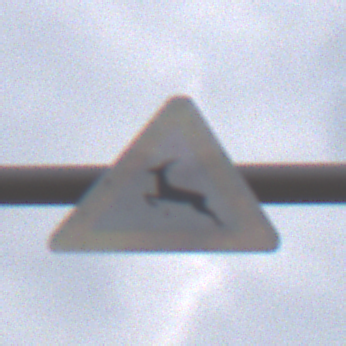
Verkehrszeichen: WildwechselRechts
Umgebung: Outdoor, Suburban
Tageszeit: Midday
Wetter: Overcast
Licht: Natural
Jahreszeit: NotSpecified
Kontrast: LowContrast